Field crop: maize
Growth stage: 2
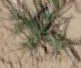
Species: salsola